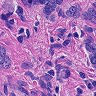
Metastatic tissue present: yes